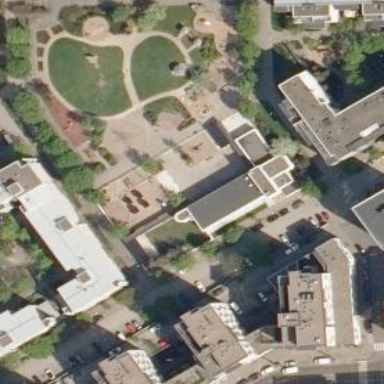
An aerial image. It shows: Public building with flat roof.